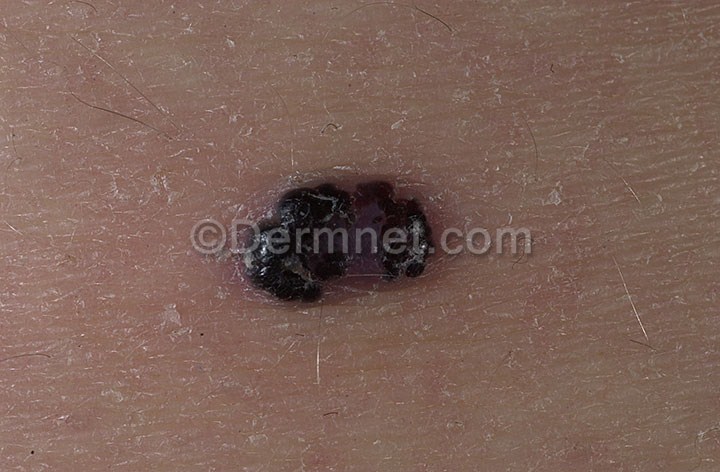
Disease: Vascular Tumors